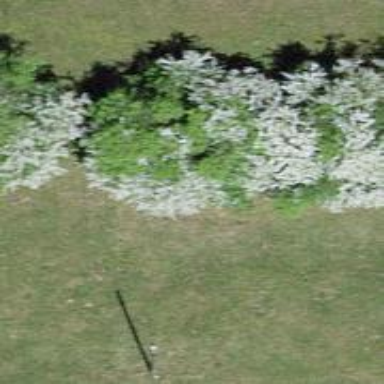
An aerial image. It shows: Hedge barrier.